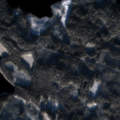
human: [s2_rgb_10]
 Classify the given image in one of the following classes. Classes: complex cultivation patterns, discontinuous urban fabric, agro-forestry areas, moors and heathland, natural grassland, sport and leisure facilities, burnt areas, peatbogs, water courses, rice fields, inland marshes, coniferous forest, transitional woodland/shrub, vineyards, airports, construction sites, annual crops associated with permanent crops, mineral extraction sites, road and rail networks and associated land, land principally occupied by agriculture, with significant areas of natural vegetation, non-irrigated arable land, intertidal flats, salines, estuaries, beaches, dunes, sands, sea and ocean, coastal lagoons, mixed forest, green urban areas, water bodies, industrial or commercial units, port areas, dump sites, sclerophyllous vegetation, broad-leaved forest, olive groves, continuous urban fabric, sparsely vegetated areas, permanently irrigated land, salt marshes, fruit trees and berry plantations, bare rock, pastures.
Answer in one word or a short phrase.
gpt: coniferous forest, mixed forest, water bodies